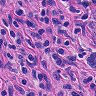
Metastatic tissue present: yes